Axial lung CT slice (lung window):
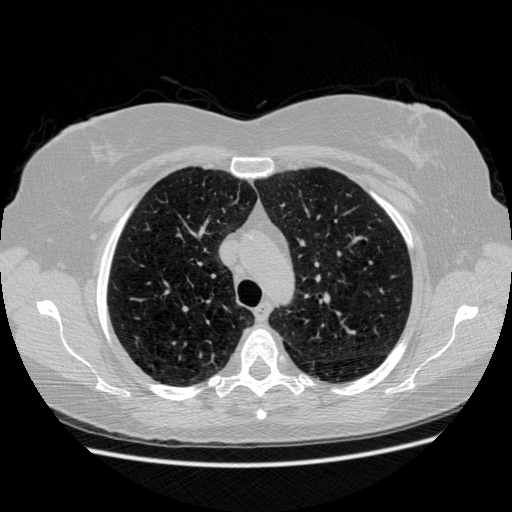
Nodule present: no